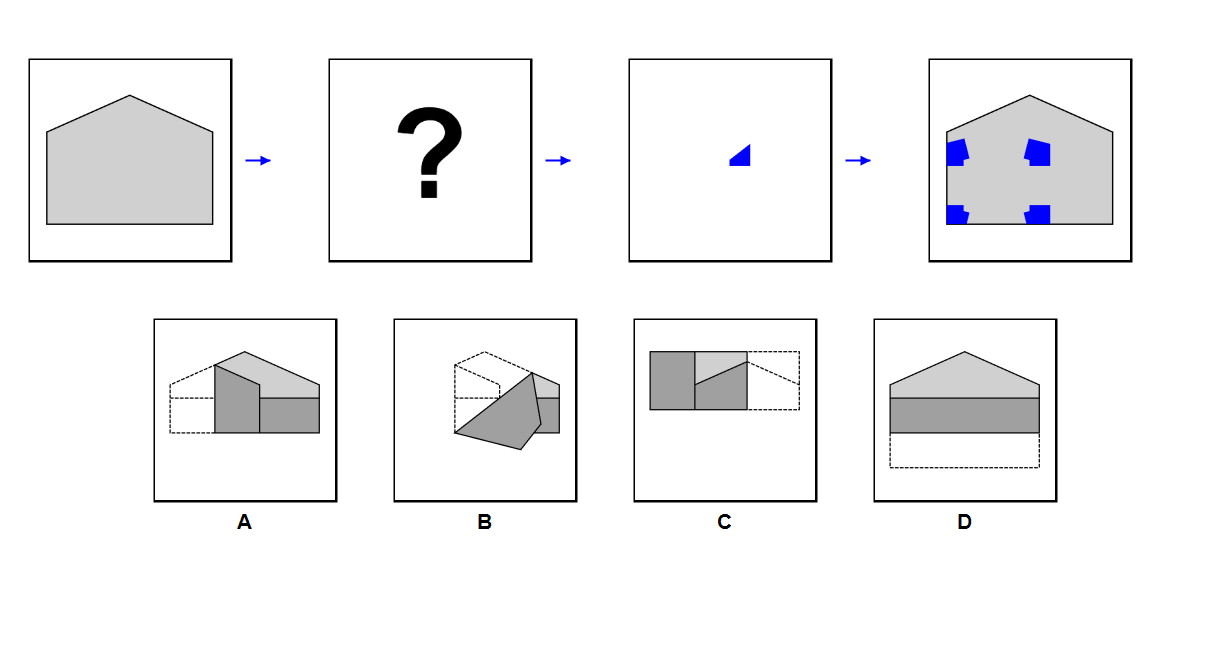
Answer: C